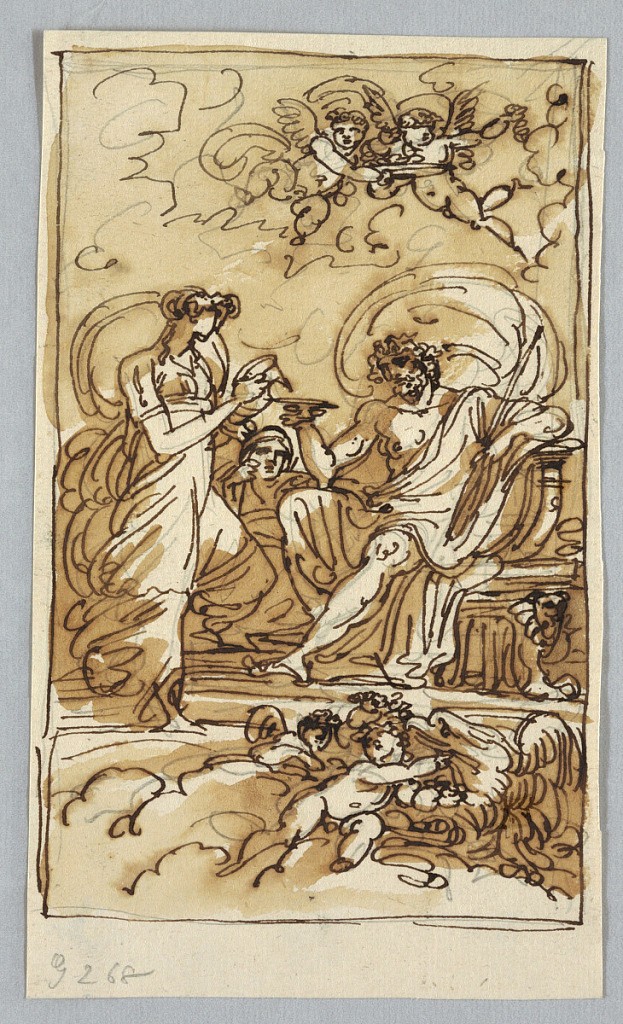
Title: Hebe Pours Wine into Jupiter's Bowl
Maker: Felice Giani, Italian, 1758–1823
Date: ca. 1810
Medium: Pen and brown ink, brush and brown wash over traces of graphite on cream laid paper
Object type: Drawing
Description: Jupiter shown sitting on throne. He raises bowl into which Hebe pours wine. Mercury looks on. Below are two putti and an eagle, while above two putti fly with bowl of fruits.  Rays of unusual graphite marks are above at right.